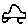
Label: car